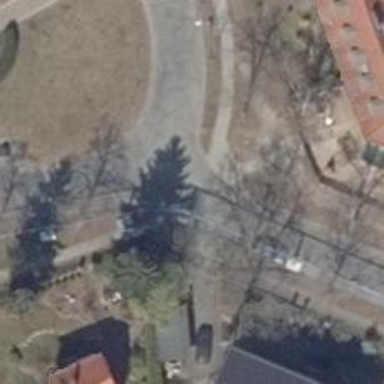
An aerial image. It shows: Residential road with separate sidewalks on both sides.